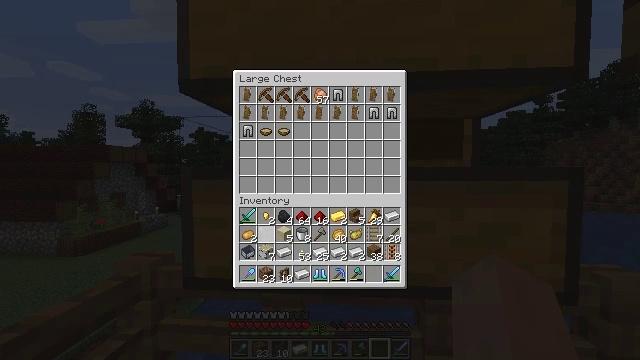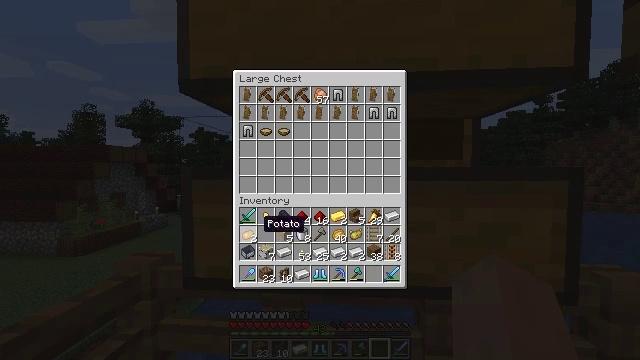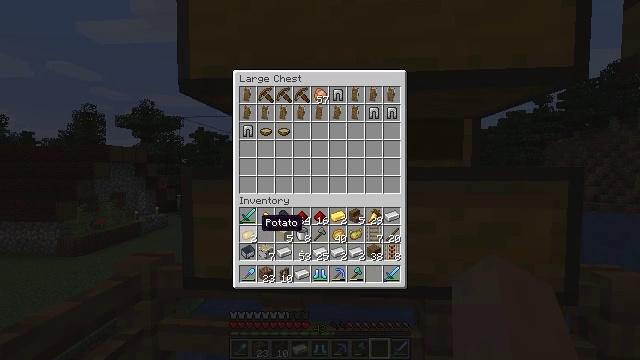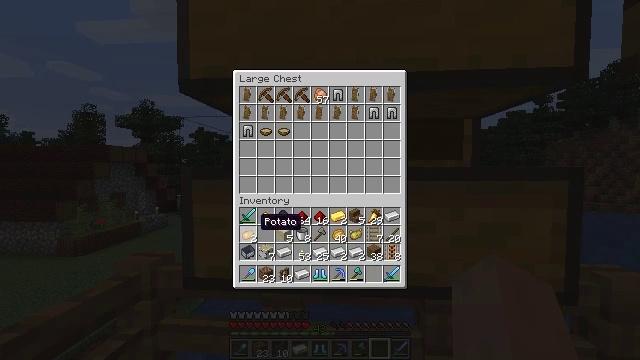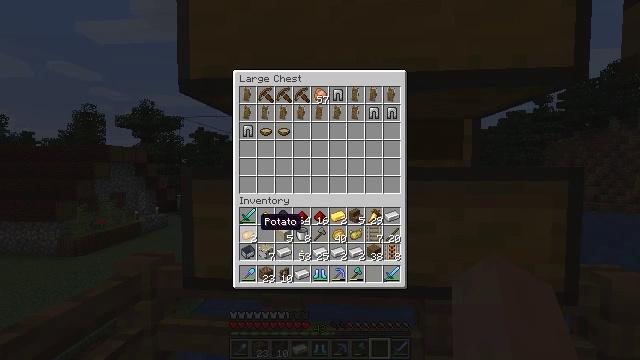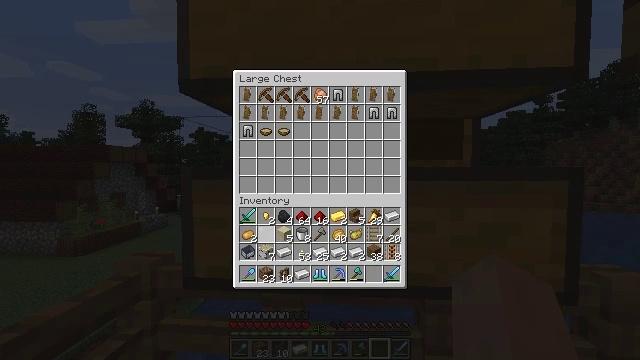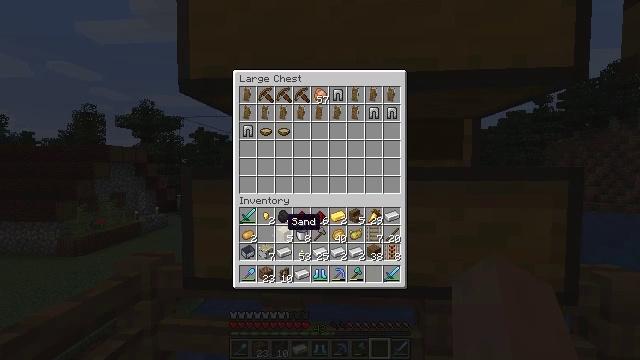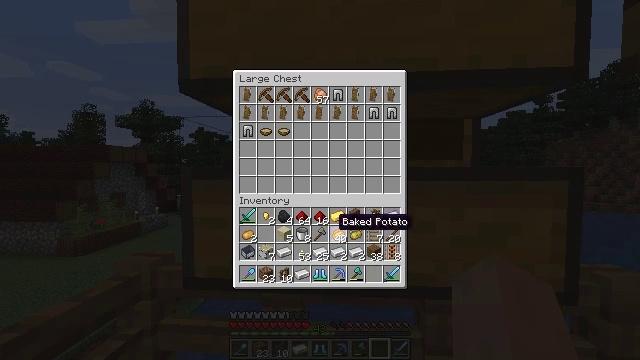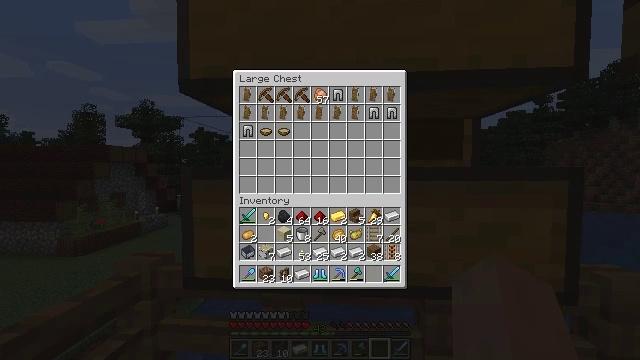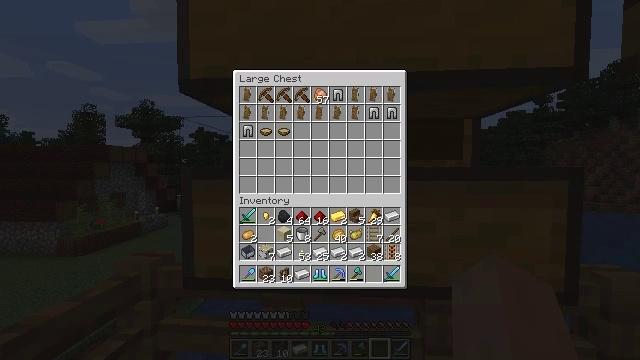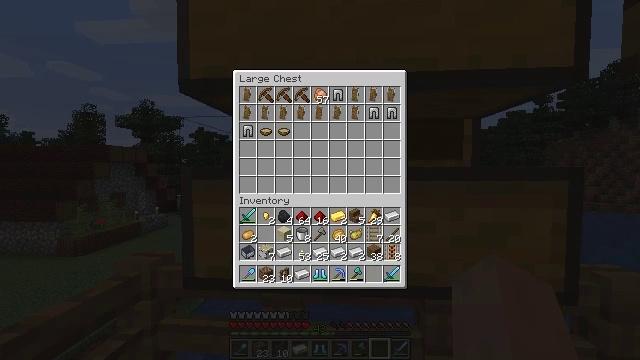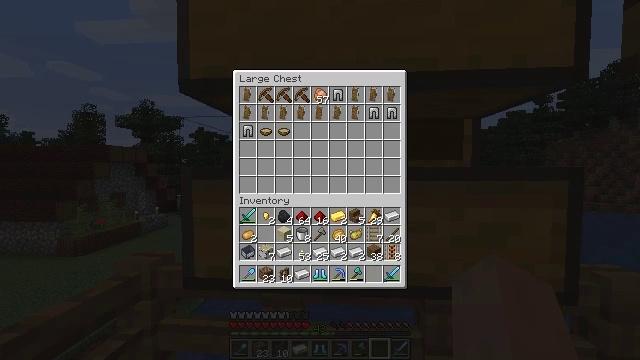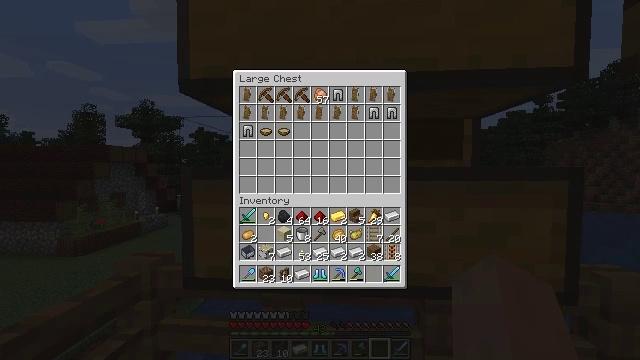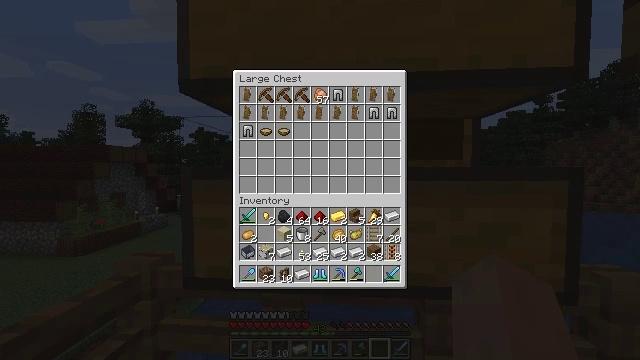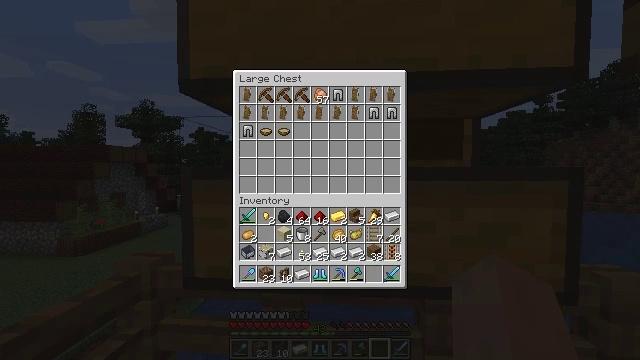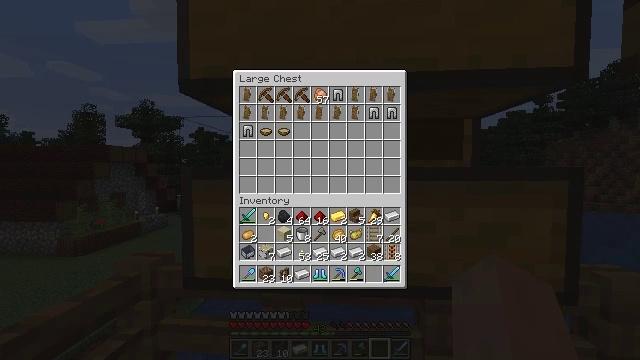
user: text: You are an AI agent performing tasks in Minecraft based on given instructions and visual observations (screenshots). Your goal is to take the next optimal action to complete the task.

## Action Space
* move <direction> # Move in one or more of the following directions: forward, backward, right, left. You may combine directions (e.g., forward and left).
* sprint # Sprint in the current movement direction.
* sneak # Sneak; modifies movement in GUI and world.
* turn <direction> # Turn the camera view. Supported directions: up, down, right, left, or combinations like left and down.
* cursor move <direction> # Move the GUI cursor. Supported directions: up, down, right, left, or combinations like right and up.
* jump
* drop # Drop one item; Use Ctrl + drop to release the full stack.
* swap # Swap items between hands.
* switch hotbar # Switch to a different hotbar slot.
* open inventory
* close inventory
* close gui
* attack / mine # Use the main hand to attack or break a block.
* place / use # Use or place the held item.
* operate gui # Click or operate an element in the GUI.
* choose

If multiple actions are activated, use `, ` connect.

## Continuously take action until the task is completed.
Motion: motion action
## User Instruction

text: Break the spruce fence to collect it.
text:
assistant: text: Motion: sneak
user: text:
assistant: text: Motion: sneak
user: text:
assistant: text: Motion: sneak
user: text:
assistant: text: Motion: sneak
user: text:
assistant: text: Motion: sneak
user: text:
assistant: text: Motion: sneak, cursor move right
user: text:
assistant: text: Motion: sneak, cursor move right
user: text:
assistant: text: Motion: sneak, cursor move right and up
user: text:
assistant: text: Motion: sneak, cursor move right
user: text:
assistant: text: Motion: sneak
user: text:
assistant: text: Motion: sneak
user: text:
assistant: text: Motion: no_op
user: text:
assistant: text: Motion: no_op
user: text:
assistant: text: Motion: no_op
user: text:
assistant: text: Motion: no_op
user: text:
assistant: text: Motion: no_op
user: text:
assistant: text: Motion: no_op
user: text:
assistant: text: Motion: no_op
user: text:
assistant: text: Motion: no_op
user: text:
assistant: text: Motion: cursor move down
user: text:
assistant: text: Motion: turn right and down, close gui
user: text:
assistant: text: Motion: turn right and down
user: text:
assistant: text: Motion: turn right and down
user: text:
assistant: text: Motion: turn down
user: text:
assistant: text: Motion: turn right
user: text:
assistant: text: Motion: no_op
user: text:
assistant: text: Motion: no_op
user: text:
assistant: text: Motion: no_op
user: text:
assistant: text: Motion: turn right and down
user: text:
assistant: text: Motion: turn right and down